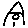
Label: house